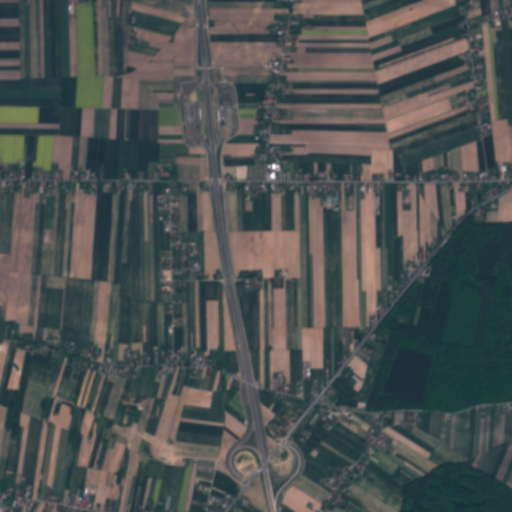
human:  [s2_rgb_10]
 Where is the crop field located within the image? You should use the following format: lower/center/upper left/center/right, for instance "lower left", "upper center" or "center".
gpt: There is no crop field in the image.